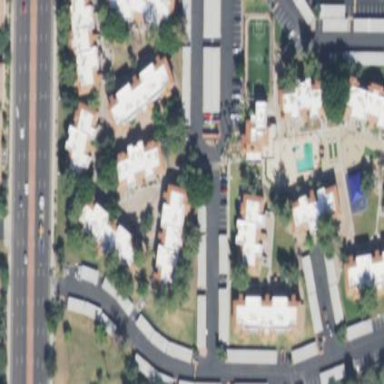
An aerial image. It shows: Residential area with apartments.